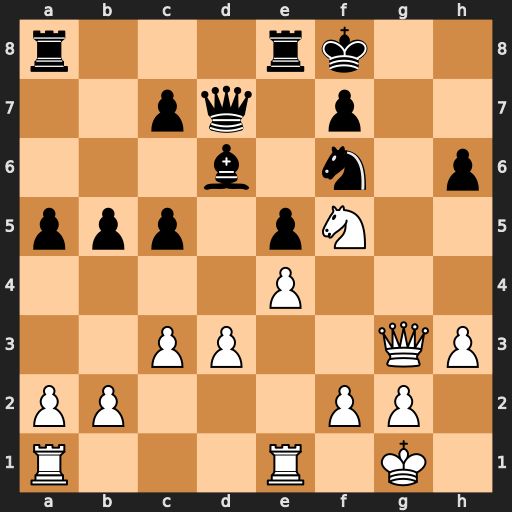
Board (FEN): r3rk2/2pq1p2/3b1n1p/ppp1pN2/4P3/2PP2QP/PP3PP1/R3R1K1
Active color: w
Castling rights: -
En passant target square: -
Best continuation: Qg7#